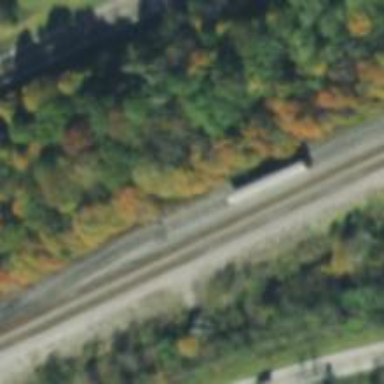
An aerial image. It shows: Railway tracks on embankment.